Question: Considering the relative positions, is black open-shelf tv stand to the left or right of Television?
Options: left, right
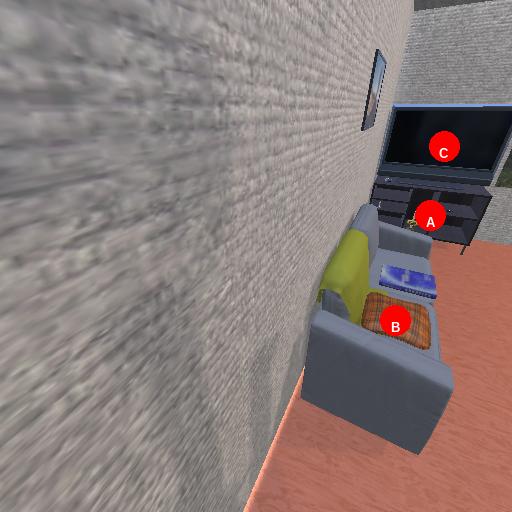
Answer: left